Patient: sex M, age 46
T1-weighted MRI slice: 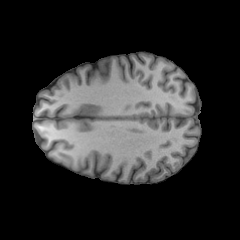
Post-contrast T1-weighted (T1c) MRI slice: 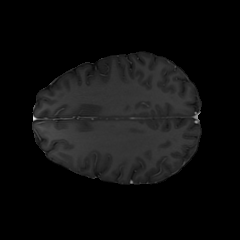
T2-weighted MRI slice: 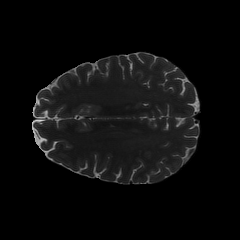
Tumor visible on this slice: no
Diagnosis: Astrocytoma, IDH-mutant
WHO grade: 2